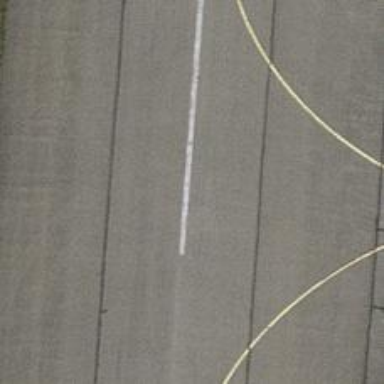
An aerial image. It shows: Runway at airport.